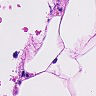
Metastatic tissue present: no